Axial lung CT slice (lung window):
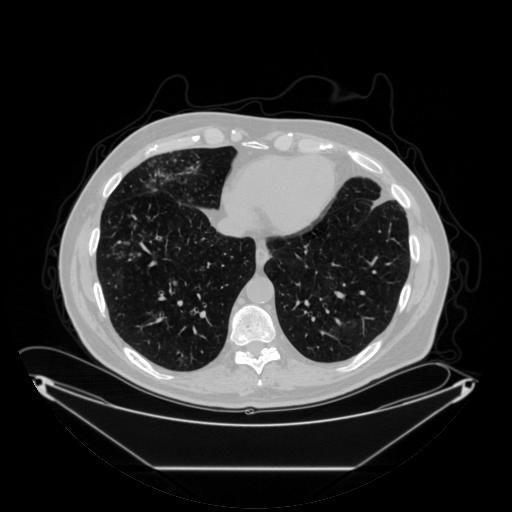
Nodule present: no